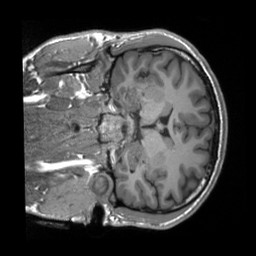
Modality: T1w
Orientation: coronal
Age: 19
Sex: male
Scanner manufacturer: siemens
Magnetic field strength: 3 T
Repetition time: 2.3 s
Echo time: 0.00232 s